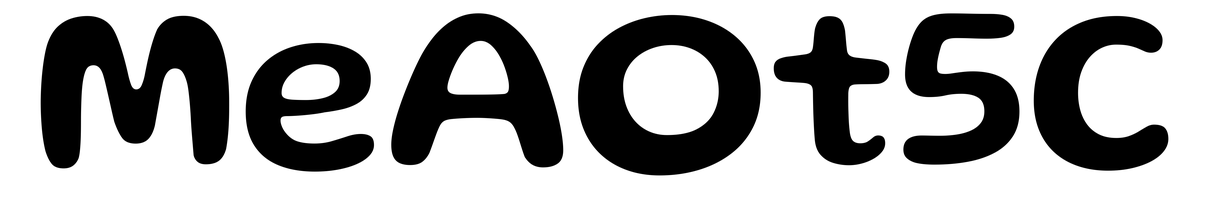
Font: Gluten_Medium